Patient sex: F
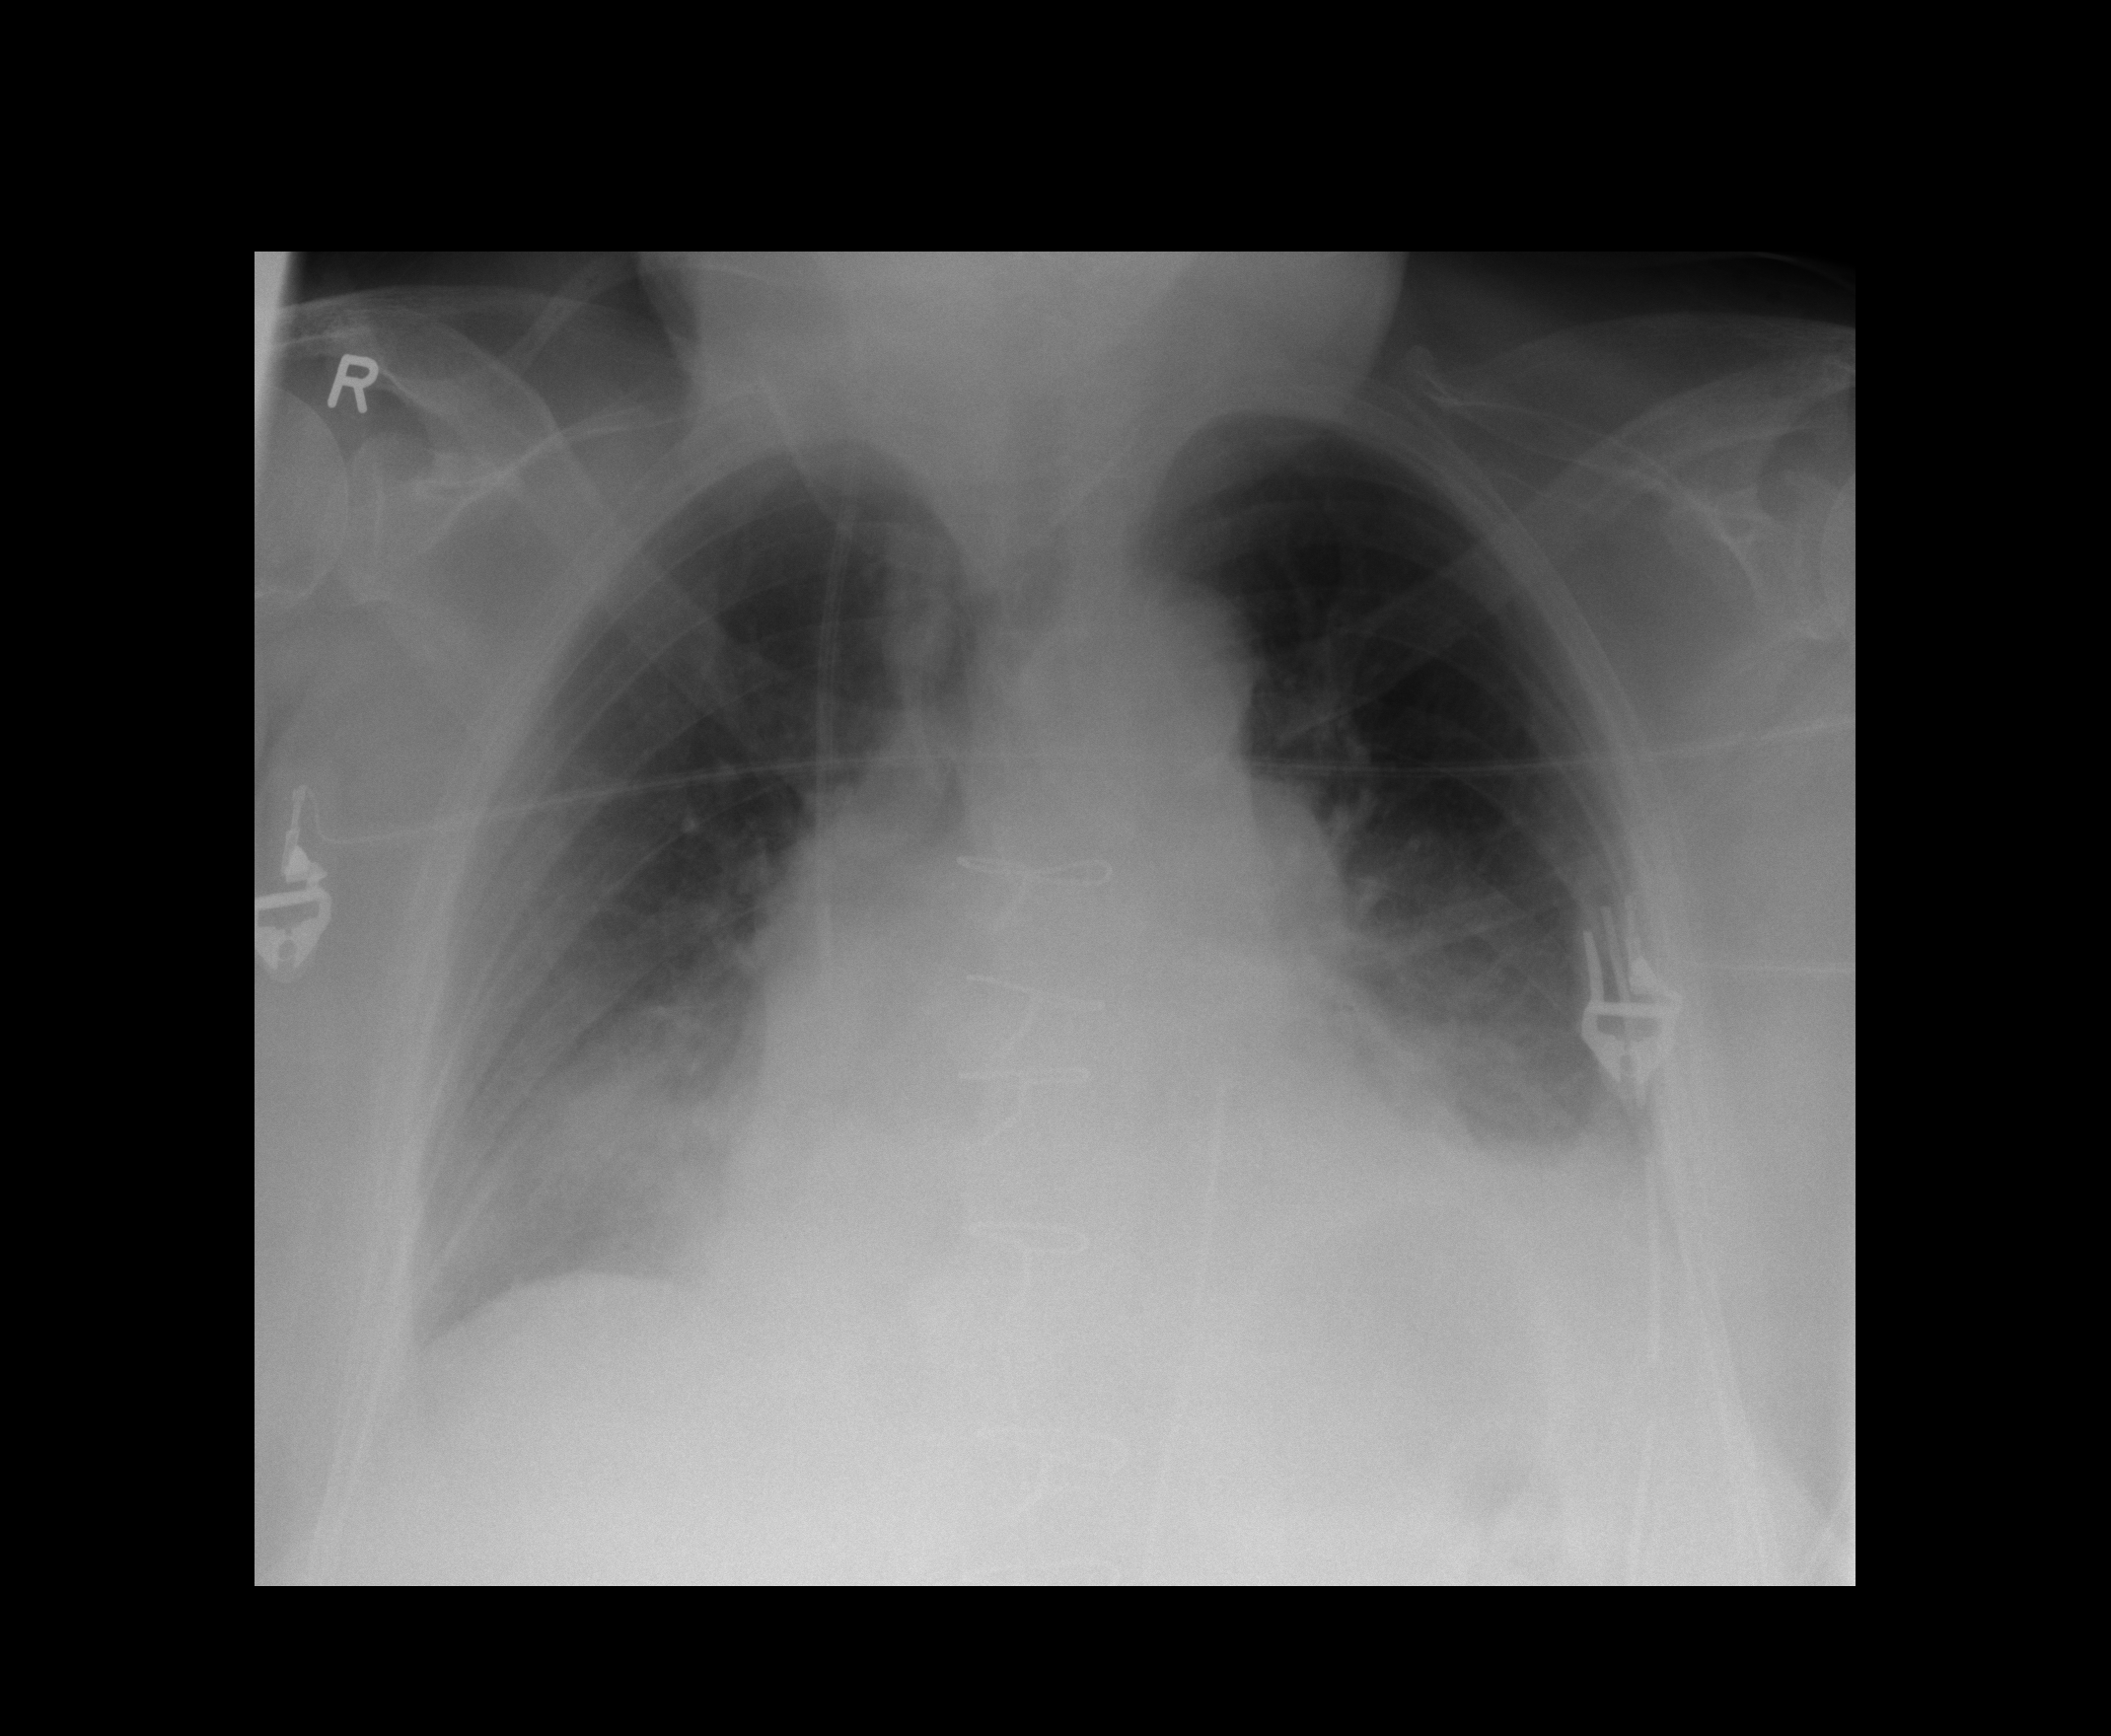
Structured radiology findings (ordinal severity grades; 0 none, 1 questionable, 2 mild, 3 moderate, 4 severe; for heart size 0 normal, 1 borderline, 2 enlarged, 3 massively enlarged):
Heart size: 1
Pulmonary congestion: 2
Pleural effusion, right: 0
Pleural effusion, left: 2
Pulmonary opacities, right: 2
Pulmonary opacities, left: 0
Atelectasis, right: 2
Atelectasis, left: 2